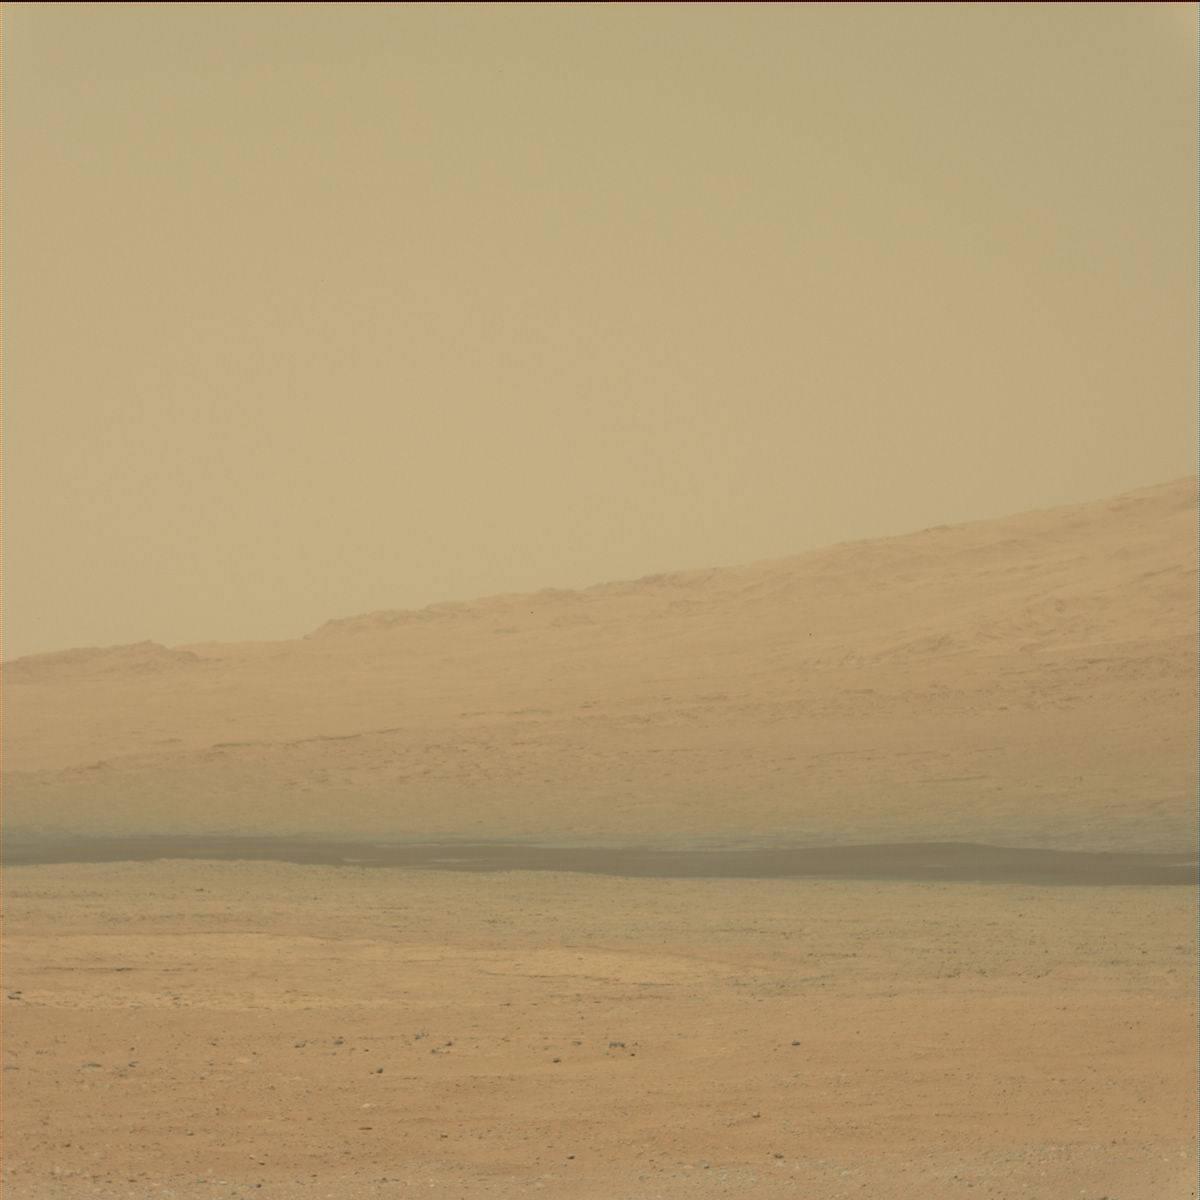
Terrain classes present: Ridge, Rock, Sand / Soil, Sky